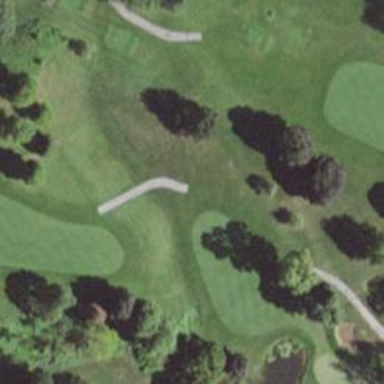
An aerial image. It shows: Path used for both walking and golf.